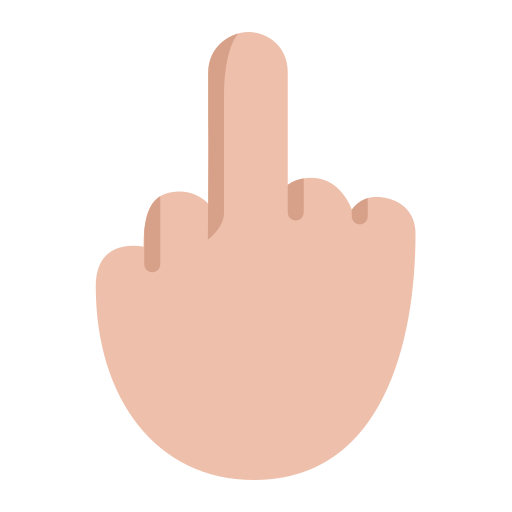
middle finger flat  light